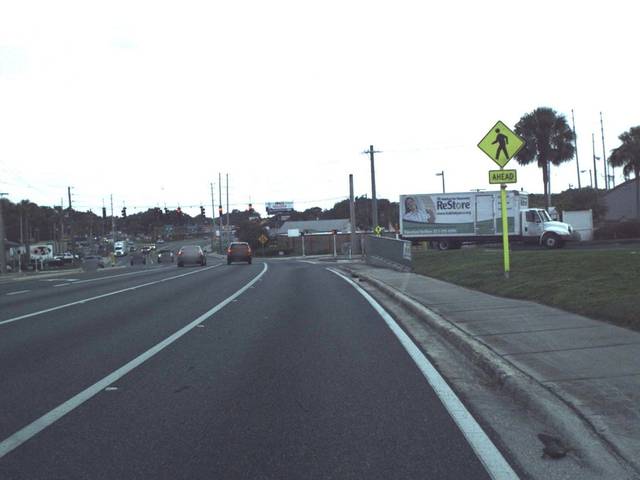
Region: United States
Coordinates: 28.377, -82.192